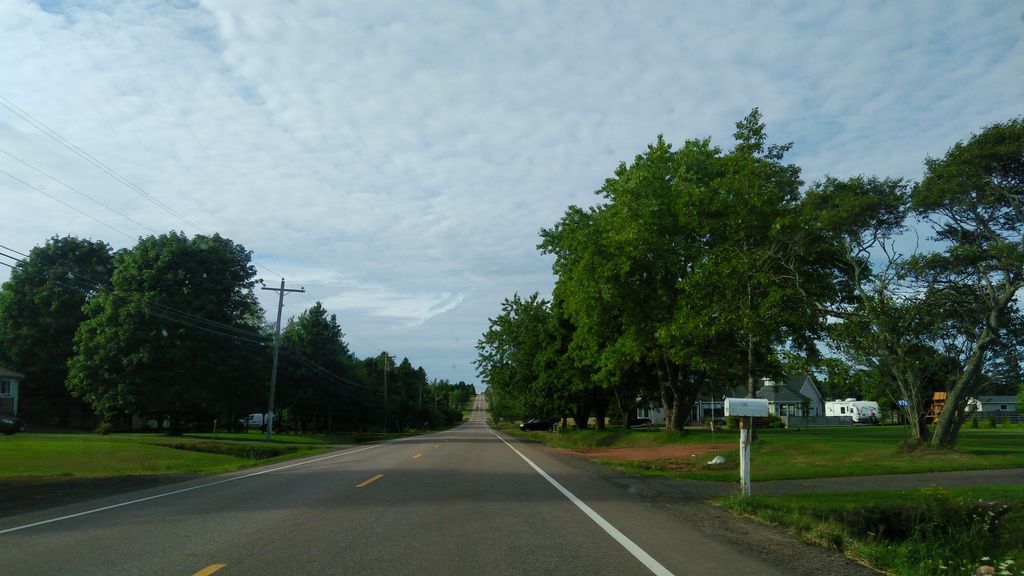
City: charlottetown